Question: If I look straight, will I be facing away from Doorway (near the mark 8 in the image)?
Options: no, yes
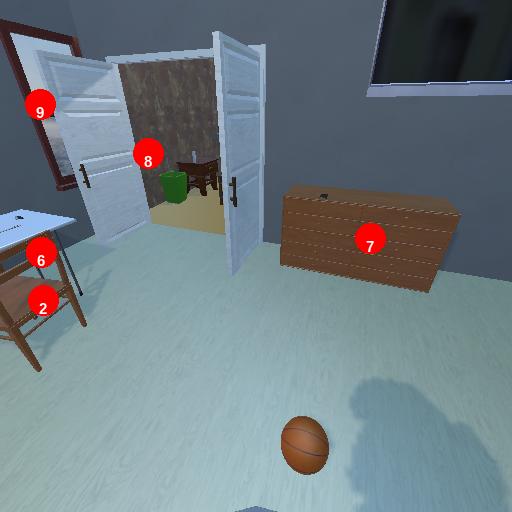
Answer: no